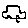
Label: car